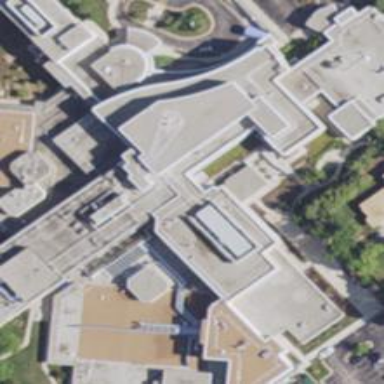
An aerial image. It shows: Hospital building.